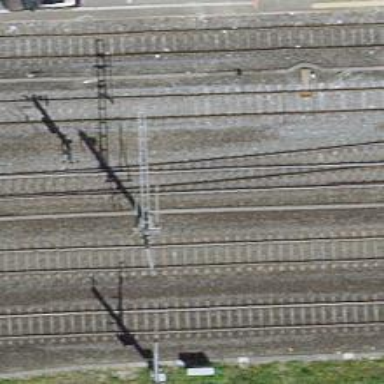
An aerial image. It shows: Single railway track with electrification through contact line.